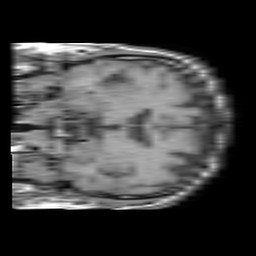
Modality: T1w
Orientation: coronal
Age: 76
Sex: male
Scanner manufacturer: philips
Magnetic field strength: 1.5 T
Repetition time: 0.1991 s
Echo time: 0.001754 s